Question: Given a description of the three-view drawing of a solid figure, find the maximum number of small cubes that the solid figure can be composed of when the three-view constraints are met.
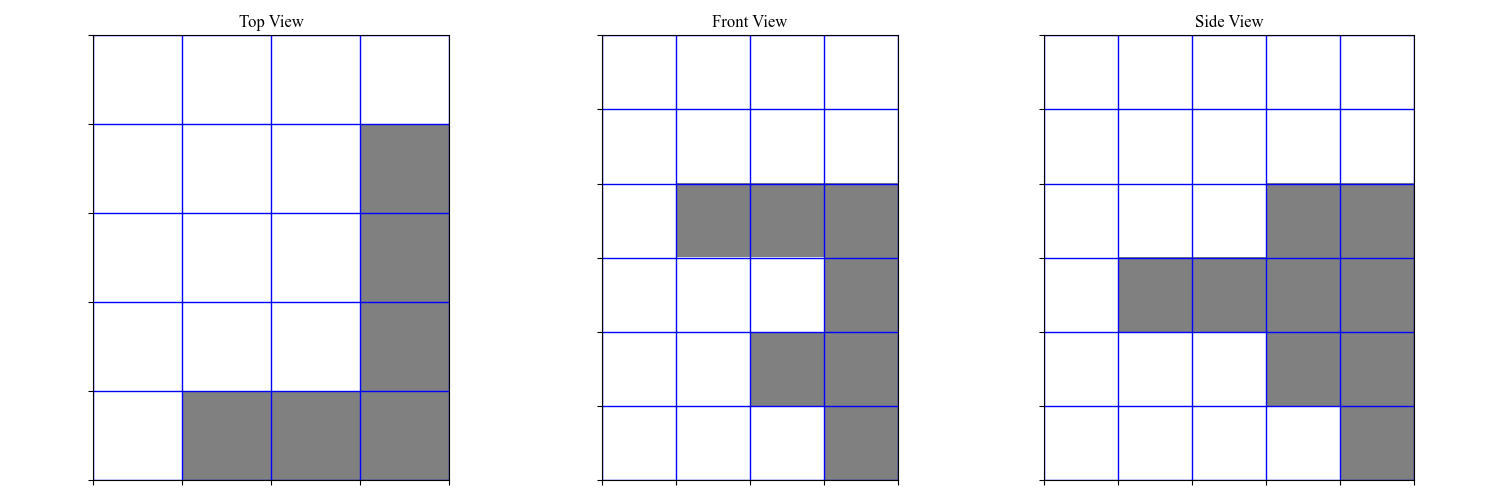
Answer: 12